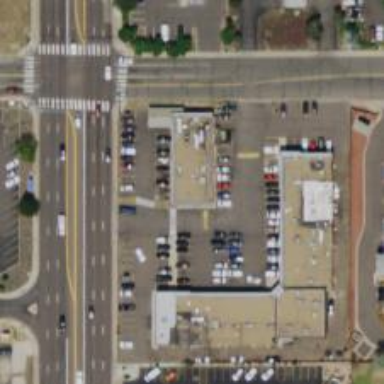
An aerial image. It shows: Convenience shop.